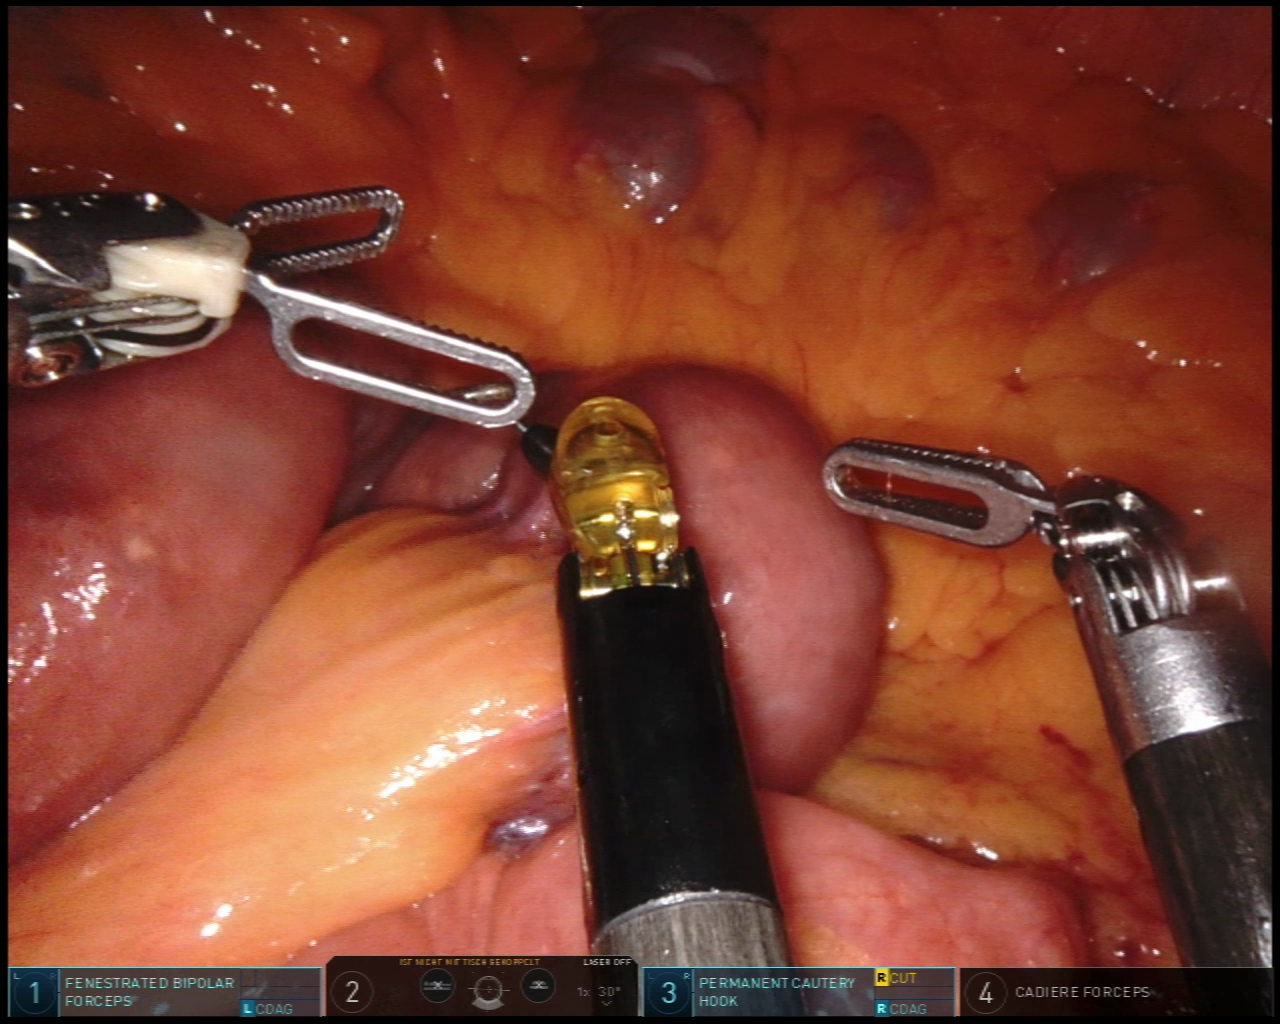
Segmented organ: small_intestine
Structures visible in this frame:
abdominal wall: no
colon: yes
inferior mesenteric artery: no
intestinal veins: no
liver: no
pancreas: no
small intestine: yes
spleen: no
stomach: no
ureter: no
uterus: no
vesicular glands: no